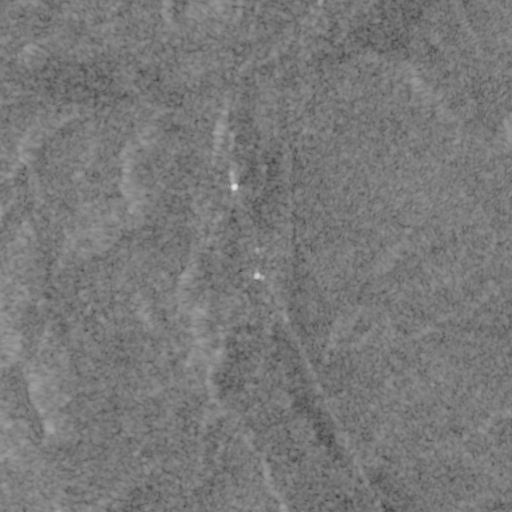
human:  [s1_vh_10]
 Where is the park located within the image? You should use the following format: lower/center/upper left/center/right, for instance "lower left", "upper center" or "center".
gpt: The park is located in the center of the image.
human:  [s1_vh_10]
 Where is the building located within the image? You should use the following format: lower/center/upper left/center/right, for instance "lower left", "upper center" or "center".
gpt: The building is located in the upper center of the image.
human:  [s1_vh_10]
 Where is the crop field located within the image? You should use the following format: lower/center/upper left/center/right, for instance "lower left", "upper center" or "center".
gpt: There is no crop field in the image.

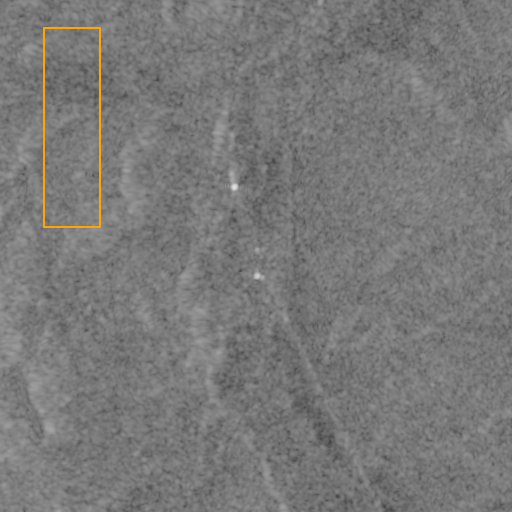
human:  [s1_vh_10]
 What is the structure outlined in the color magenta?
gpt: There is no magenta outline.
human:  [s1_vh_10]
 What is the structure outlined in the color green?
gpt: There is no structure outlined in green.